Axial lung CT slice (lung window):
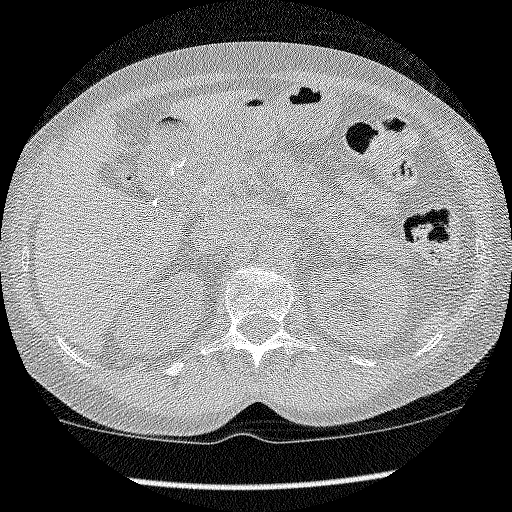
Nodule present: no